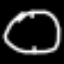
Label: clock